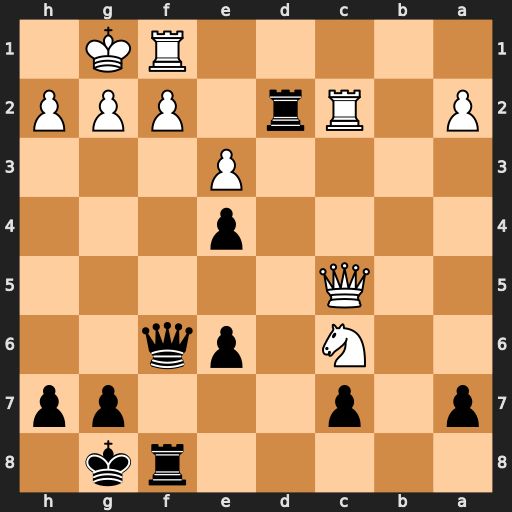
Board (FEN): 5rk1/p1p3pp/2N1pq2/2Q5/4p3/4P3/P1Rr1PPP/5RK1
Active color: b
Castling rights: -
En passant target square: -
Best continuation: Qxf2+ Rxf2 Rd1+ Rf1 Rdxf1#